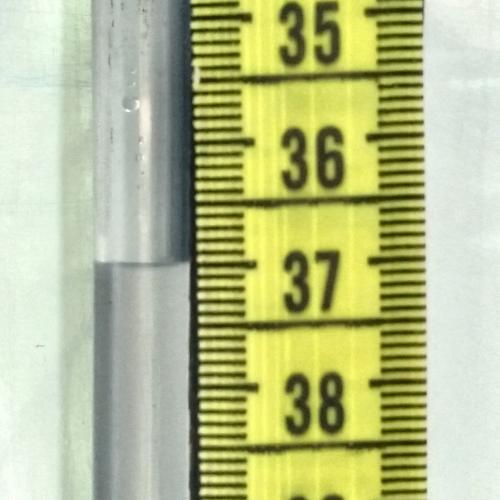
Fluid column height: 37.0 cm